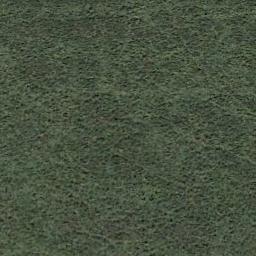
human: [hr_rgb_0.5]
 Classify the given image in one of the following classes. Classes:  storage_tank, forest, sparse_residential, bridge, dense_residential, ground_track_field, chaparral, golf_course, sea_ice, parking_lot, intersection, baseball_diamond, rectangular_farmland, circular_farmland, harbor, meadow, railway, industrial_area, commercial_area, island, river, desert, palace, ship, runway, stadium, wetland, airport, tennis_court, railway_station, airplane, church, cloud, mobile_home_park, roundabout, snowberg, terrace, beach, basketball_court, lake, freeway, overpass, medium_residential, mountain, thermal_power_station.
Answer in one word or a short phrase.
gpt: meadow